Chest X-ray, PA view. Patient: 59 years old, sex M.
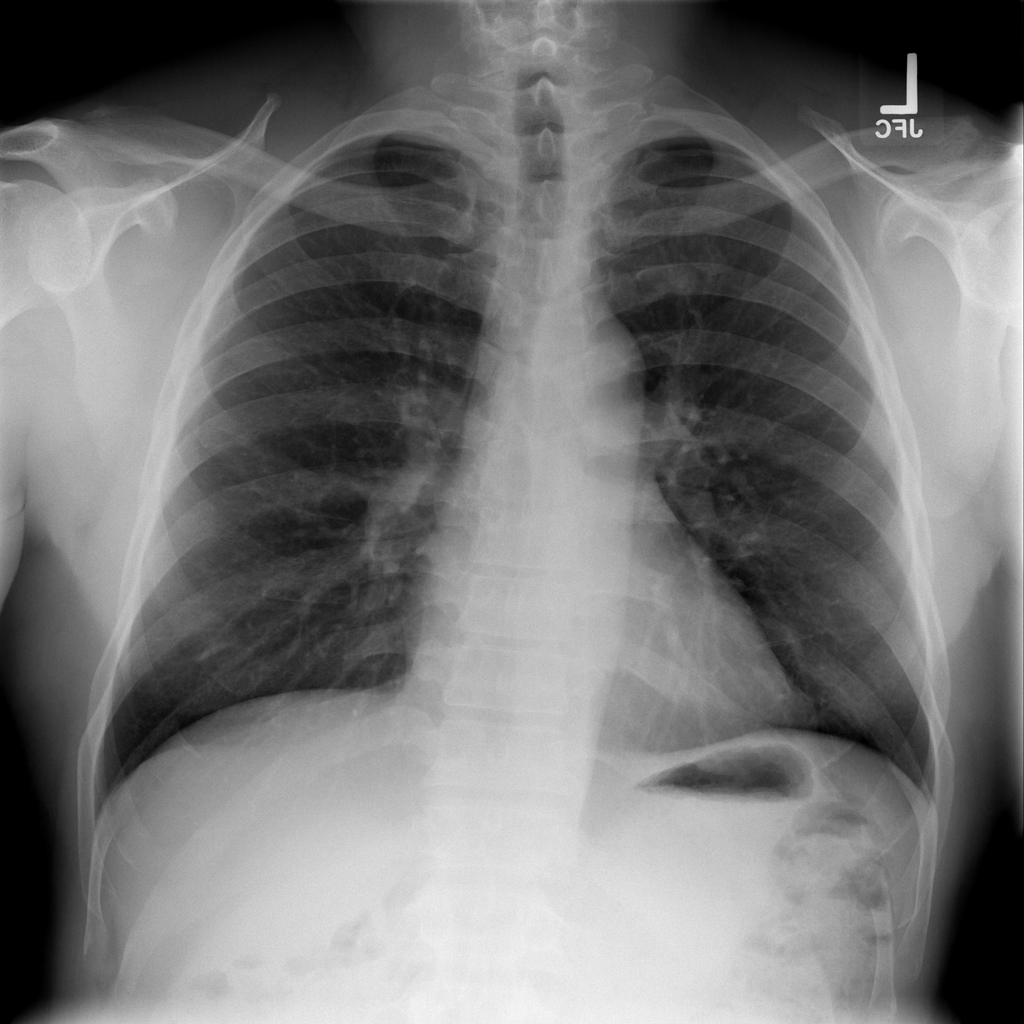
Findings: Infiltration